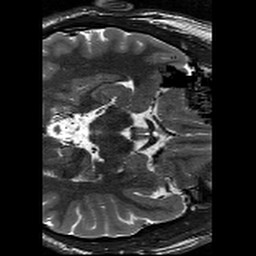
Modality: T2w
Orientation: axial